Question: I would like to help implement a self-relationship as shown below:

I have a class category that has a list of subcategories. How would the class and its mapping using the CODE FIRST?
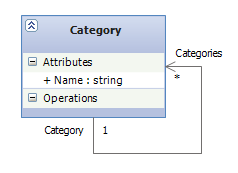
Answer: The entity
'''
public class Category : Entity
{
public int Id { get; set; }
public string Name { get; set; }
public int? ParentId { get; set; }
public virtual Category ParentCategory { get; set; }
public virtual ICollection<Category> SubCategories { get; set; }
}
'''
And the mapping
'''
public class CategoryMap : EntityTypeConfiguration<Category>
{
public CategoryMap()
{
HasKey(category => category.Id);
Property(category => category.Id).HasDatabaseGeneratedOption(DatabaseGeneratedOption.Identity);
HasOptional(category => category.ParentCategory)
.WithMany(category => category.SubCategories)
.HasForeignKey(category => category.ParentId);
}
}
'''